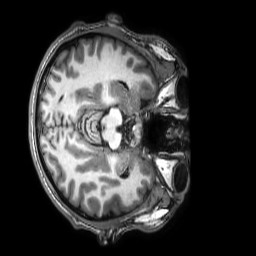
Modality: T1w
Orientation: axial
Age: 39
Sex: male
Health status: healthy
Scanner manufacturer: philips
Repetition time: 0.009 s
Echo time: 0.004 s